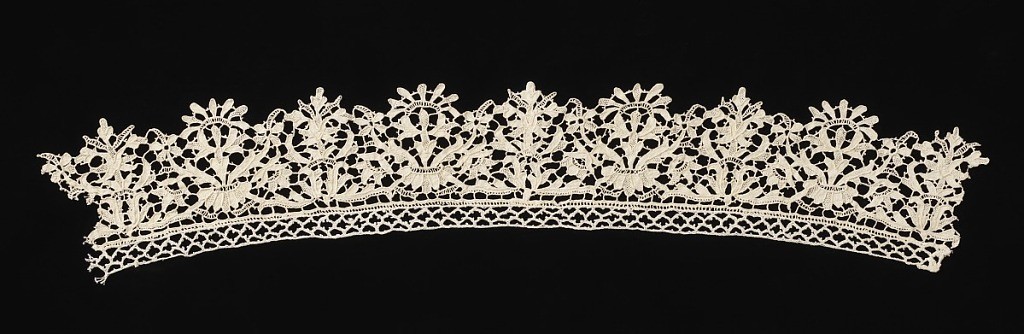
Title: Border
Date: late 16th–early 17th century
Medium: linen Technique: needle lace (punto in aria)
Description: Alternating floral forms in a densely-placed pattern.